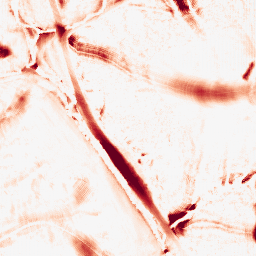
Category: morphological
Decomposition family: tophat
Decomposition parameters: size: 20
mode: white
Upsampling method: fft_zeropad
Upsampling parameters: scale: 8
Upsampling scale: 8